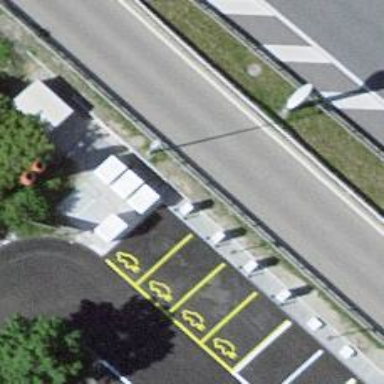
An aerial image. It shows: Charging station.